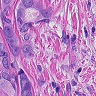
Metastatic tissue present: yes